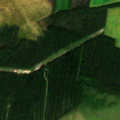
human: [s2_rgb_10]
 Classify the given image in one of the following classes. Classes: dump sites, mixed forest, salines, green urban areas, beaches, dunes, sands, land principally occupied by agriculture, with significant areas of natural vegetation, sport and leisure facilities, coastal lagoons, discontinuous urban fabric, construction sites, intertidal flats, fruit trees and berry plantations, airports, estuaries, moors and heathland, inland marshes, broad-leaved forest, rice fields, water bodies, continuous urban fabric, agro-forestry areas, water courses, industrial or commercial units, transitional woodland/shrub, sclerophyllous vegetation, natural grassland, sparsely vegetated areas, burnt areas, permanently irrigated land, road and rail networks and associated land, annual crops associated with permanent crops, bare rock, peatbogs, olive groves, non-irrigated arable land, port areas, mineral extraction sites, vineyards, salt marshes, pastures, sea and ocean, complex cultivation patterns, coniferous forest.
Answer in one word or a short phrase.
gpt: non-irrigated arable land, coniferous forest, mixed forest, peatbogs